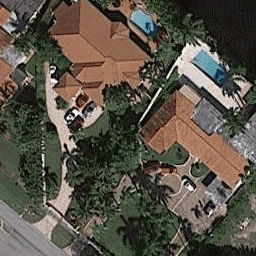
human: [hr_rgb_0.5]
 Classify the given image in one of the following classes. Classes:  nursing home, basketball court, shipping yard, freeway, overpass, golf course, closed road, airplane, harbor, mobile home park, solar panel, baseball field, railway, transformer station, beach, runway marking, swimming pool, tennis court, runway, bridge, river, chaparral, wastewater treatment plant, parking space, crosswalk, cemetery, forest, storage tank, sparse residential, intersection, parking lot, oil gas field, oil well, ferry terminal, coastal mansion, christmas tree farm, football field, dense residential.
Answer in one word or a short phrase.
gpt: coastal mansion